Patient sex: M
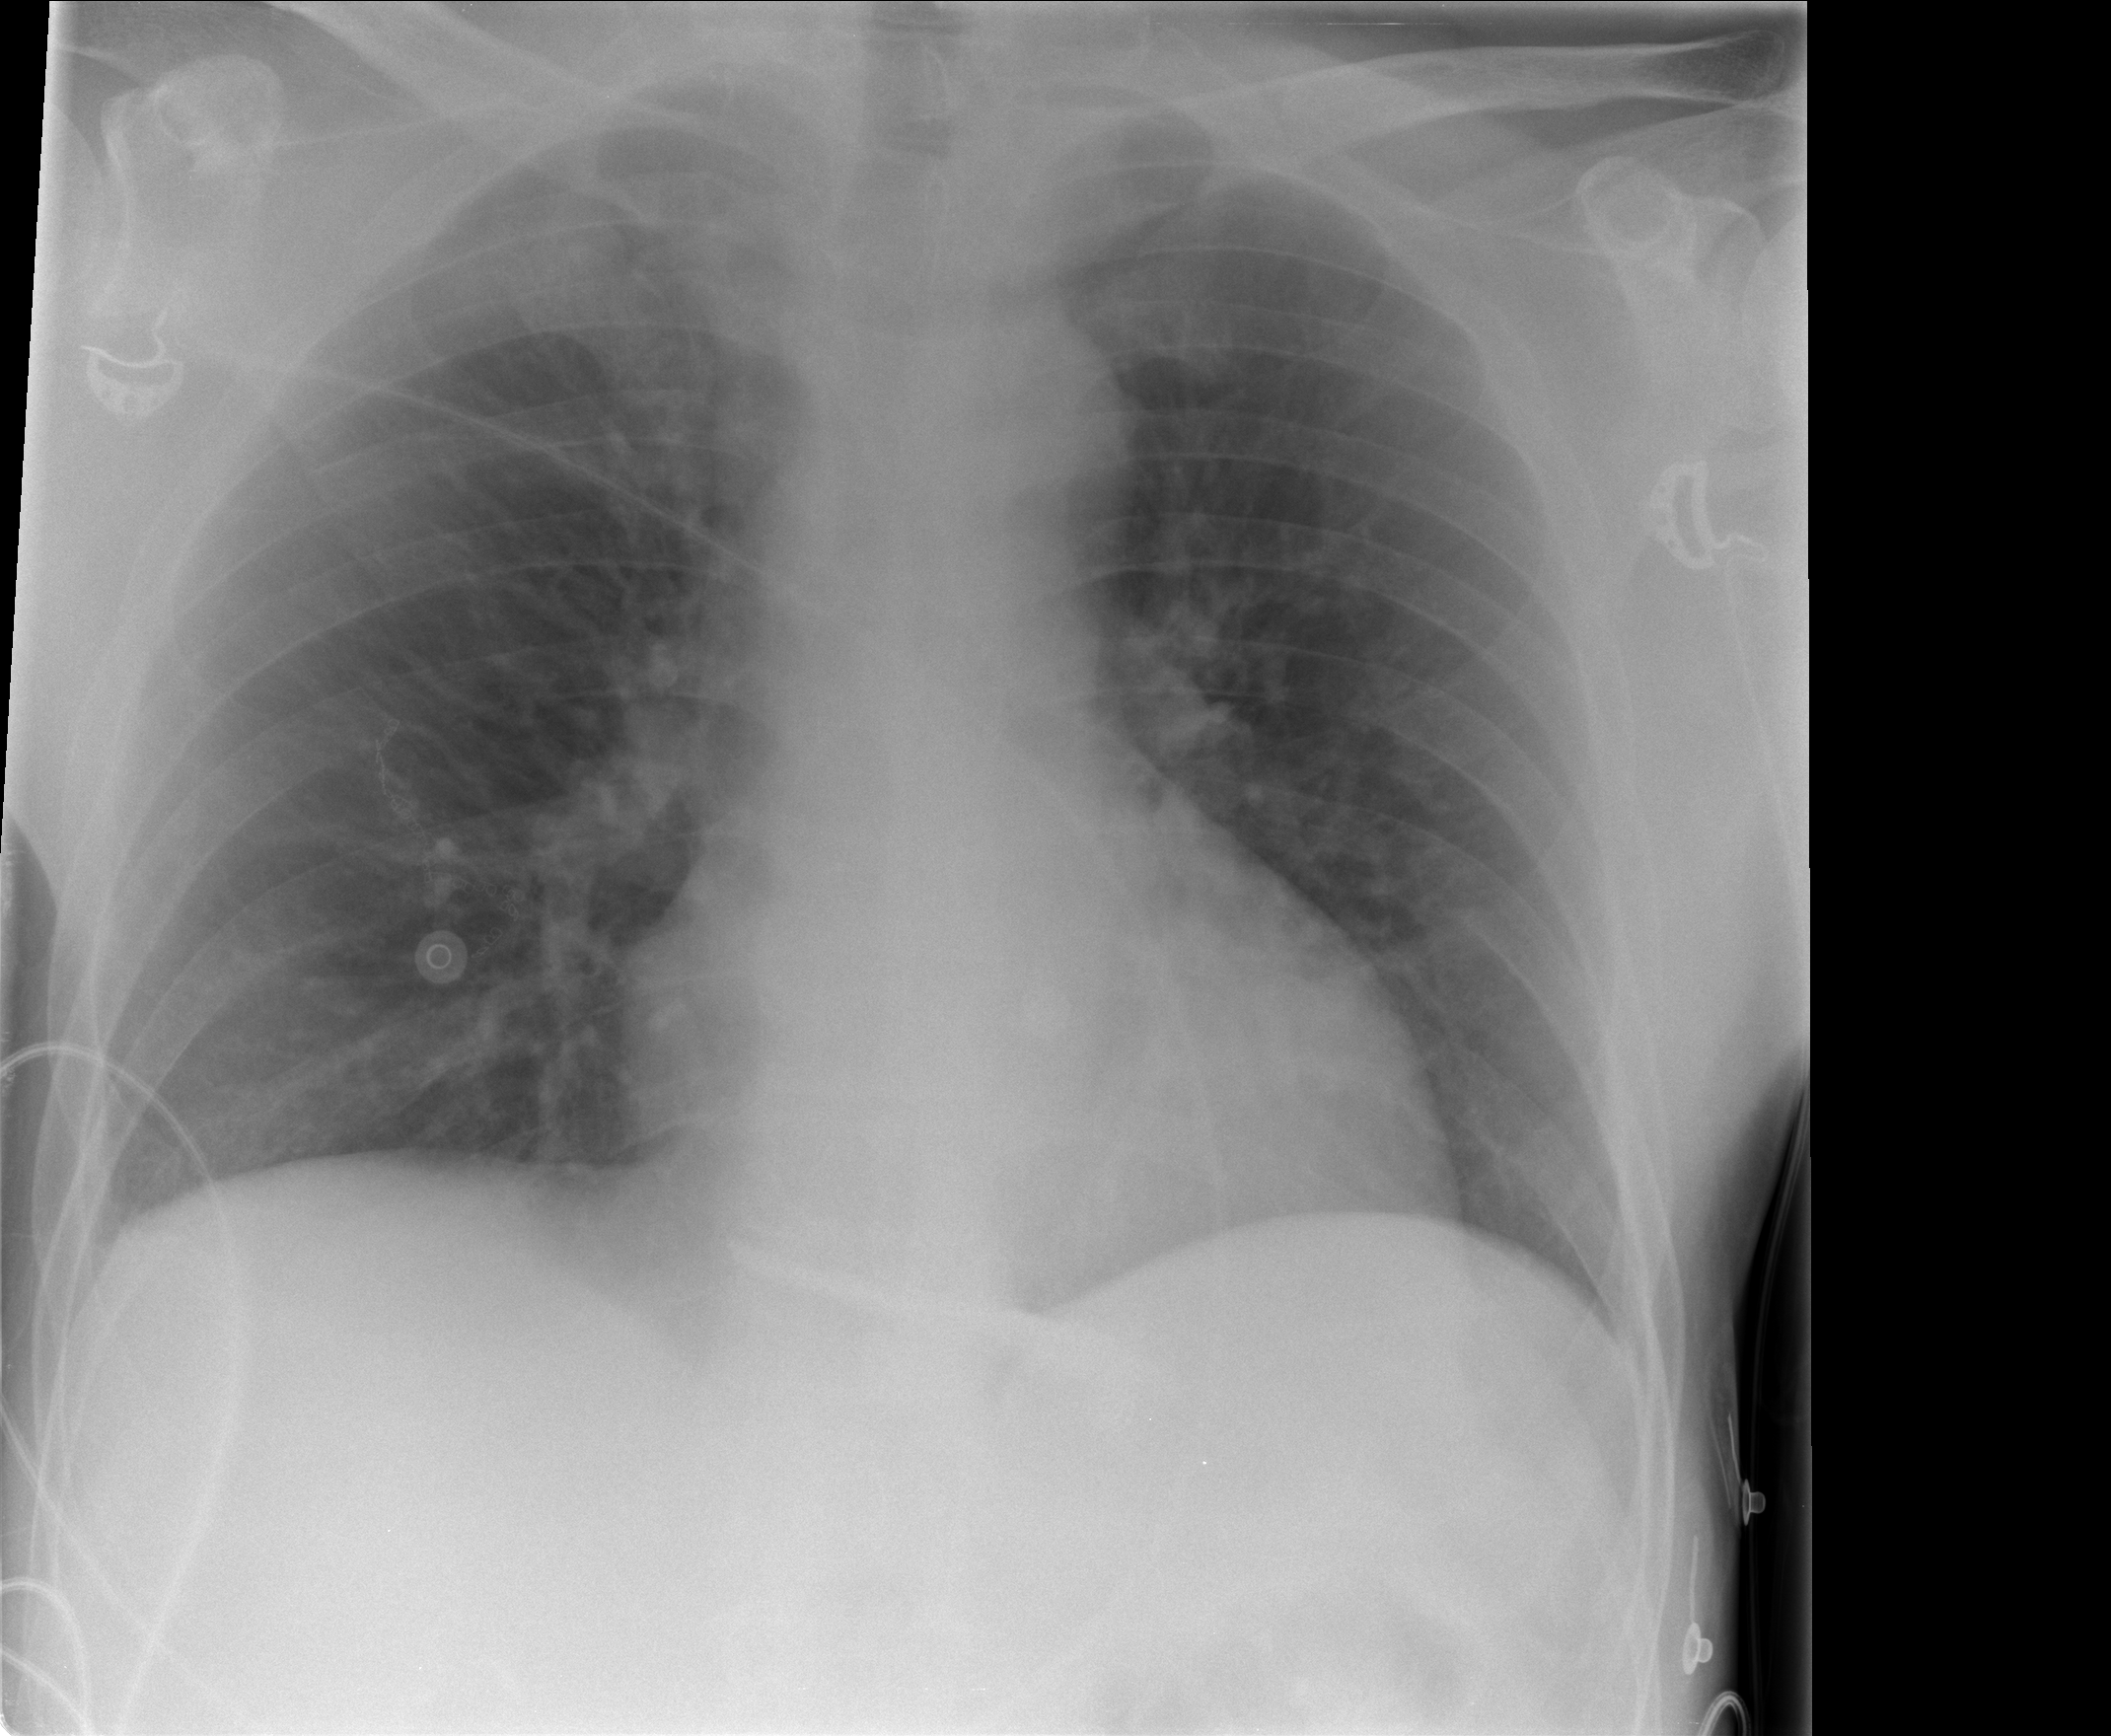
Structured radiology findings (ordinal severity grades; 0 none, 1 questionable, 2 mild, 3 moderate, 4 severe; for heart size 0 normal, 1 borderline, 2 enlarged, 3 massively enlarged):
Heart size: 0
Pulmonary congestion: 0
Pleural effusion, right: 0
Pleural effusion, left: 0
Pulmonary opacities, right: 0
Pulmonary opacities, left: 0
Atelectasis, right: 0
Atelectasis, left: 0